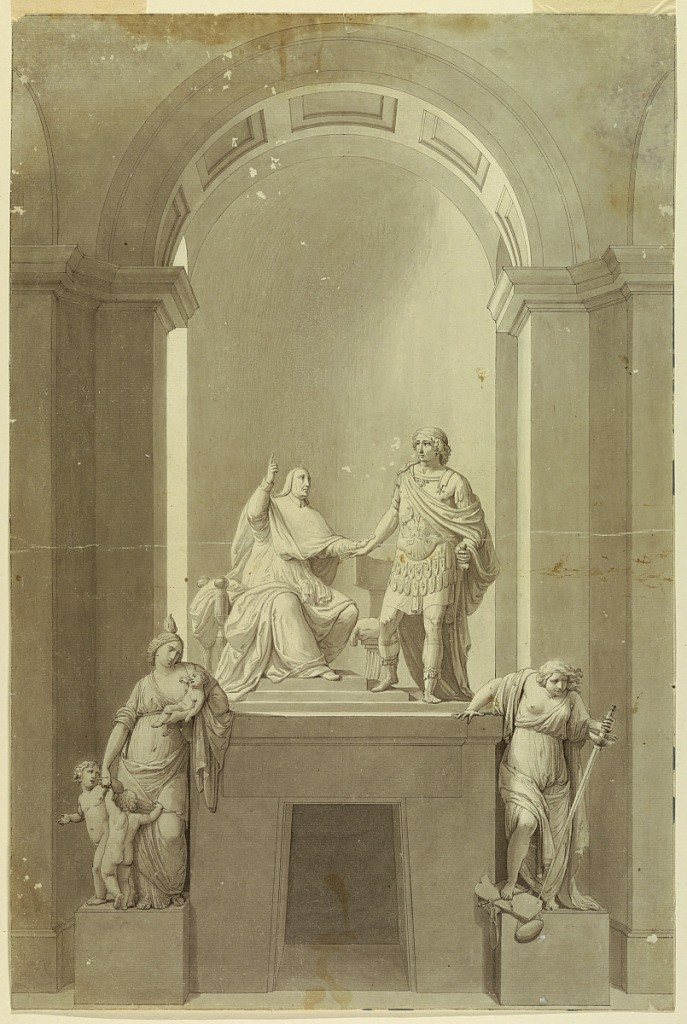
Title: A Sepulchral monument of Henry Cardinal York (1725-1807) and Charles Edward Stuart, the “Young Pretender” (1720-1788)
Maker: Unknown
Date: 1788–1793
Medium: Pencil, pen and ink, brush and wash, Chinese ink
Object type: Drawing
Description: The cardinal seated at the left holds the right arm of his brother who is clad in the attire of a classical warrior, and points with his right forefinger to heaven. The group is displayed on top of a sepulchral chamber against the convex back wall of a side chapel. Upon the chamber lean "CHARITY" with three children, at left "WAR" holding a sword and trampling of the tablets of the Law and a pair of scales at right. The setting shows a vaulted side chapel; the back wall is shaped as an apse with framing lines throughout.